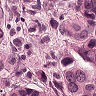
Metastatic tissue present: yes